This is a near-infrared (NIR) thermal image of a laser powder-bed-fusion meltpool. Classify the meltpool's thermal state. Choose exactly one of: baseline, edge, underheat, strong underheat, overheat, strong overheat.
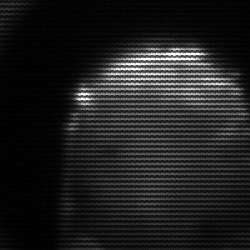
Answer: edge